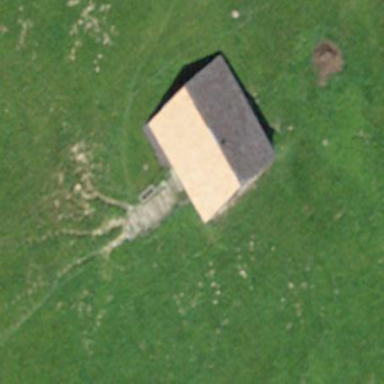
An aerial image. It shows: Cabin.